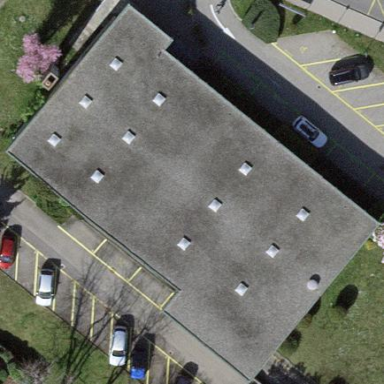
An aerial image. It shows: Post office building.